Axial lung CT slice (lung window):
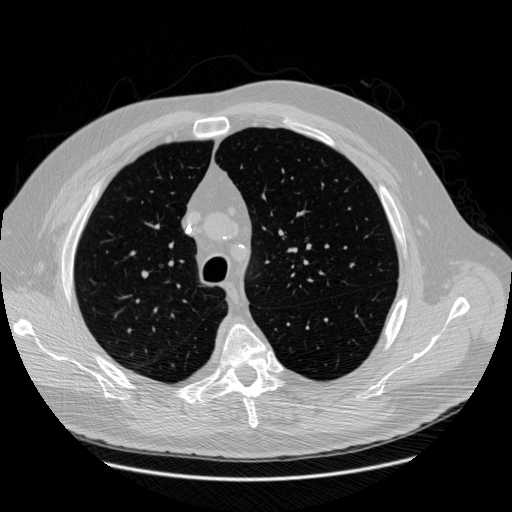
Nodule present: no